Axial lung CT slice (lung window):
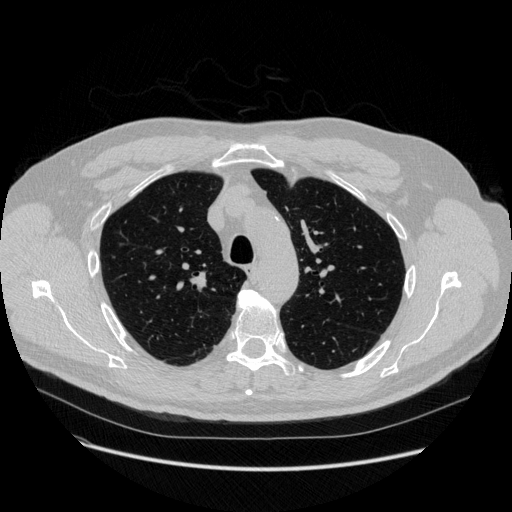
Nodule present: no